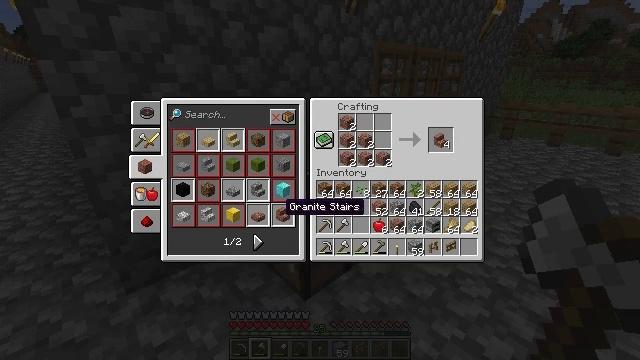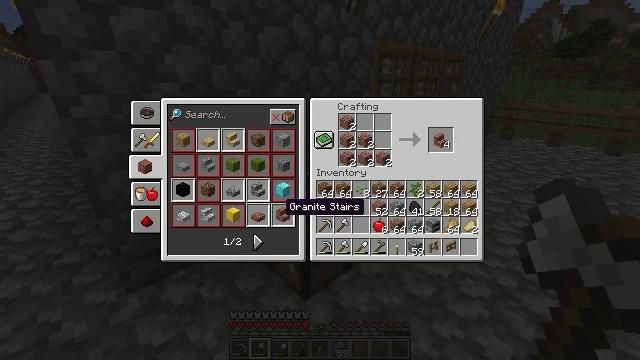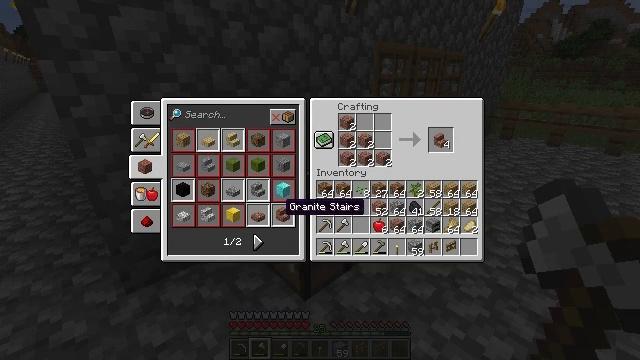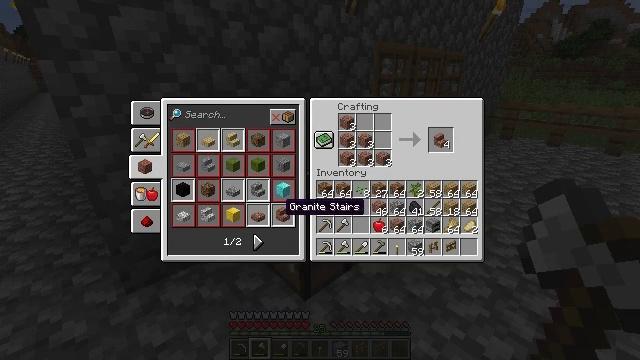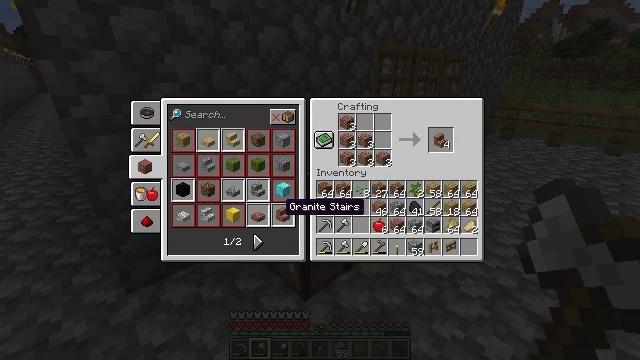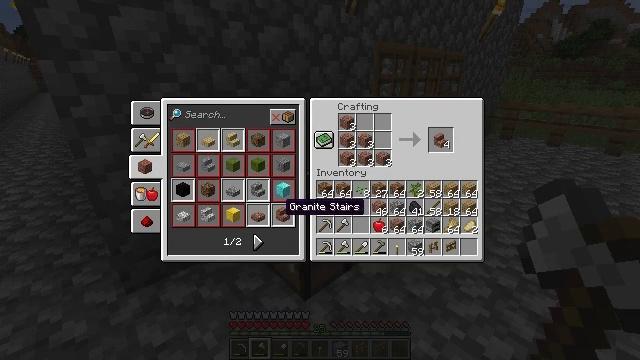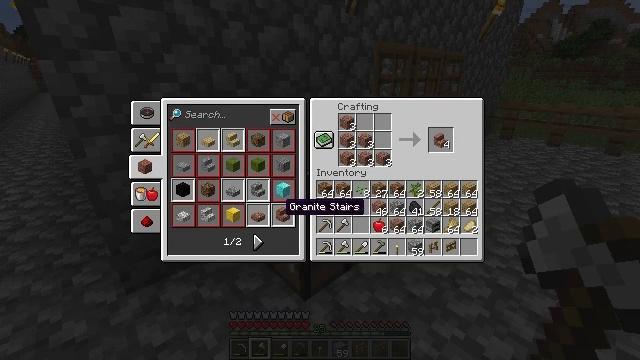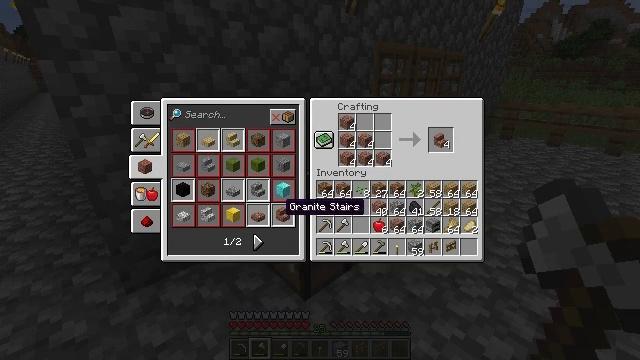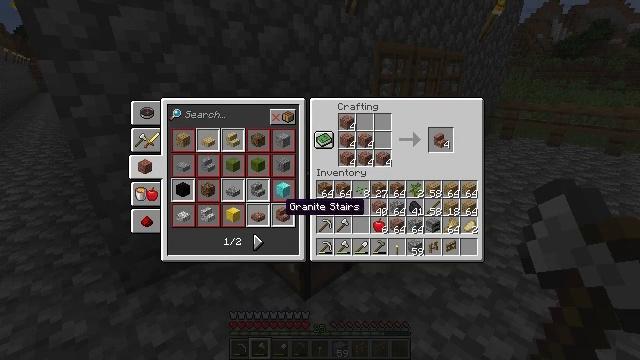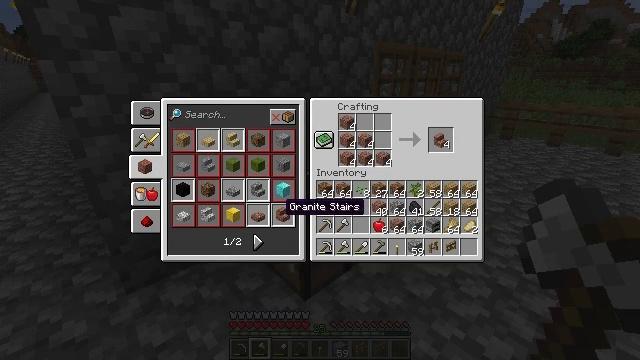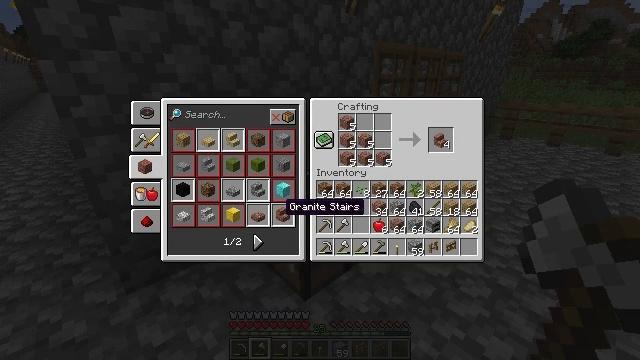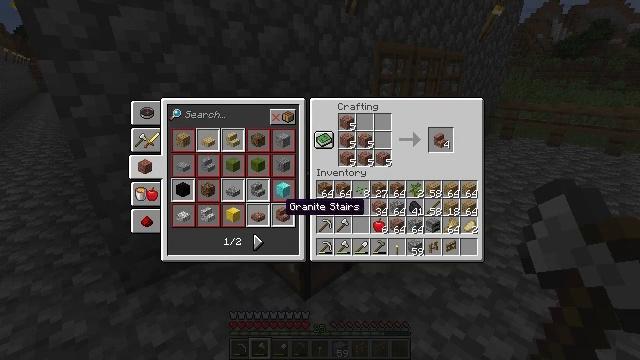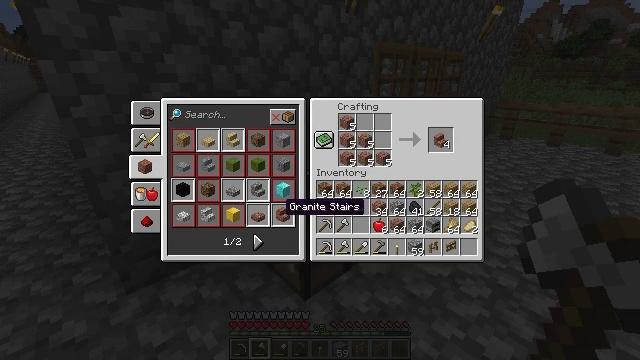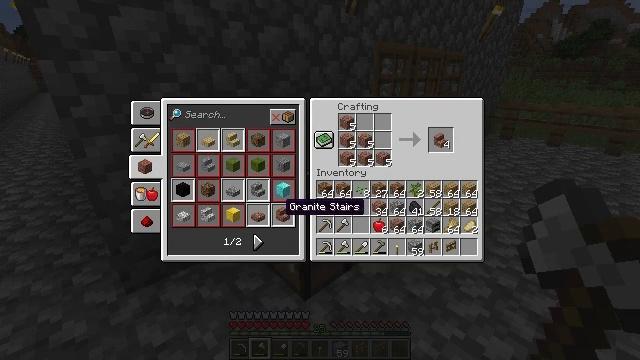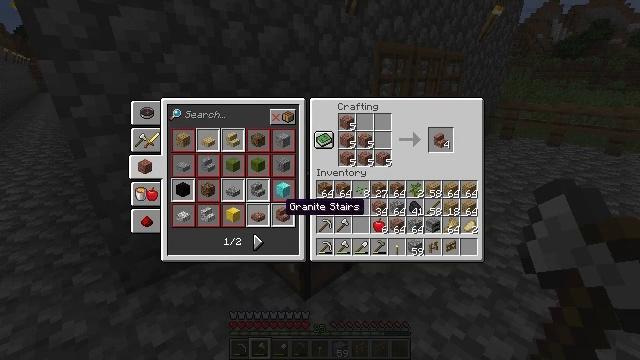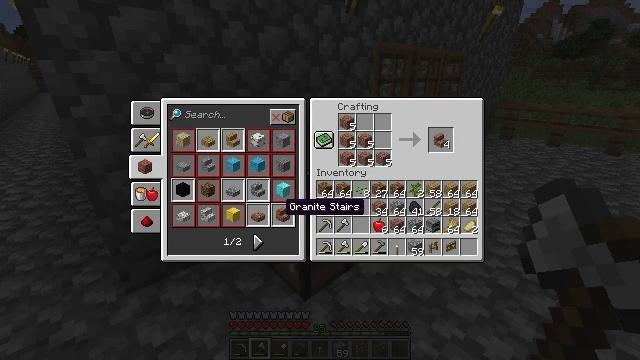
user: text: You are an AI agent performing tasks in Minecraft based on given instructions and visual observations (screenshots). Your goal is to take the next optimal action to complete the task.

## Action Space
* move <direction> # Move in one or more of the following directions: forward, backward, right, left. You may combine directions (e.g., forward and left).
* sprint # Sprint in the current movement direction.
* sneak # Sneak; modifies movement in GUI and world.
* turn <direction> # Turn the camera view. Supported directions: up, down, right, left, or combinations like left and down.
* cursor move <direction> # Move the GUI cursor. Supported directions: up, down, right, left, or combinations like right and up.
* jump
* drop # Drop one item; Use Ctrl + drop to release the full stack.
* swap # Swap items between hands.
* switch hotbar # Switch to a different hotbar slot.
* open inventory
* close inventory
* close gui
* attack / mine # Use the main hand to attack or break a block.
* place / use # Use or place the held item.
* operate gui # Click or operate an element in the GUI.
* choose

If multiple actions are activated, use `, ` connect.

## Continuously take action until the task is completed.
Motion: motion action
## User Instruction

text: Prepare granite stairs on the crafting table.
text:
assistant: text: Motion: operate gui
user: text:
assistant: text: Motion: operate gui
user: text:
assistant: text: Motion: no_op
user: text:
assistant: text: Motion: operate gui
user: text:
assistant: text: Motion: operate gui
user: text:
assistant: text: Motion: operate gui
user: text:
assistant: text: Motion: operate gui
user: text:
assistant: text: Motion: operate gui
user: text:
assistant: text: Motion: operate gui
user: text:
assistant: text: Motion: operate gui
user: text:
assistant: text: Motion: operate gui
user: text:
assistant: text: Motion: operate gui
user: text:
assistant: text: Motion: no_op
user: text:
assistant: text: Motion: operate gui
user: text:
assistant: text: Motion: operate gui
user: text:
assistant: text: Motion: no_op
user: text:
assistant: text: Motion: operate gui
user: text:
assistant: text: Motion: operate gui
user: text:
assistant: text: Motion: operate gui
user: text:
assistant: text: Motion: operate gui
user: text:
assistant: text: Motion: operate gui
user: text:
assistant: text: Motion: operate gui
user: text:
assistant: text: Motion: no_op
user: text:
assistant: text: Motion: operate gui
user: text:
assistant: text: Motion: operate gui
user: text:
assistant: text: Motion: operate gui
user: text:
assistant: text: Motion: operate gui
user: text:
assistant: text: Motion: operate gui
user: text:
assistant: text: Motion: no_op
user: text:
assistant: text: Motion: operate gui